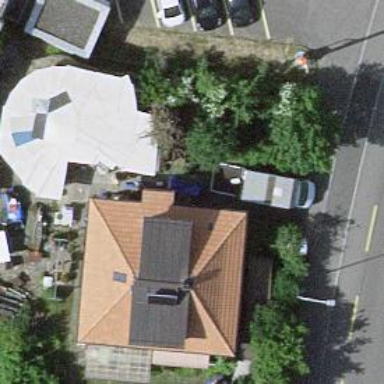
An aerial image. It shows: Building with hipped roof shape.